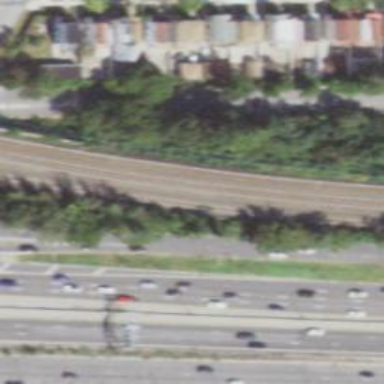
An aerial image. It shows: Motorway junction.